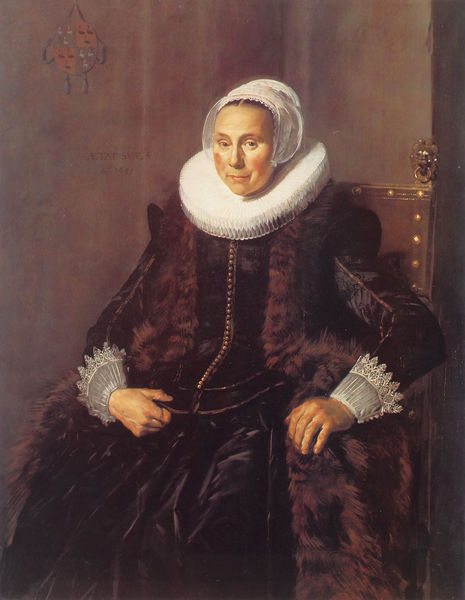
Titel: Cornelia Claesdr Vooght
Künstler: Frans Hals
Institution: Haarlem, Frans Hals Museum
Schlagwörter: dunkel, gemälde, braun, frau, kleid, schwarz, stuhl, weiss, zimmer, dame, rot, haube, kappe, falten, kragen, pelz, spitze, hals, halskrause, hände, niederlande, porträt, gewand, gold, mantel, adel, mutter, spitzen, scheitel, wangen, ecke, thron, knöpfe, manschetten, orden, schwester, wappen, pelzmantel, löwe, ordensschwester, rote wangen, kragn, mobile, bürgerin, oberin